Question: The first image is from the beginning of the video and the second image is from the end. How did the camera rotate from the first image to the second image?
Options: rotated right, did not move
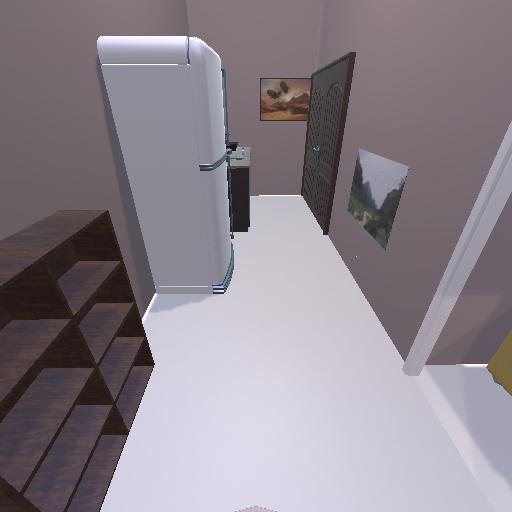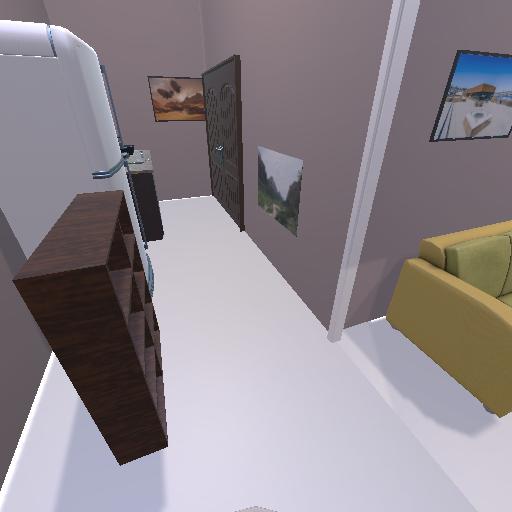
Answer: rotated right